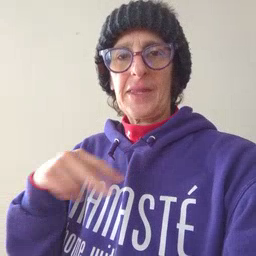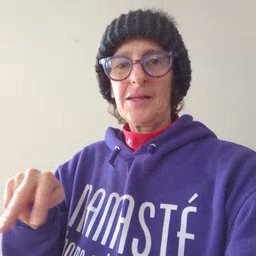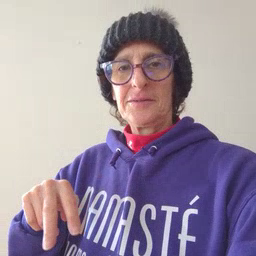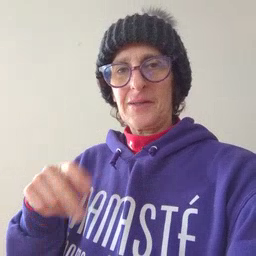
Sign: dance